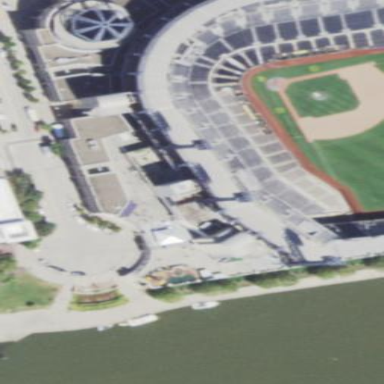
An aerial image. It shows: Grandstand building.